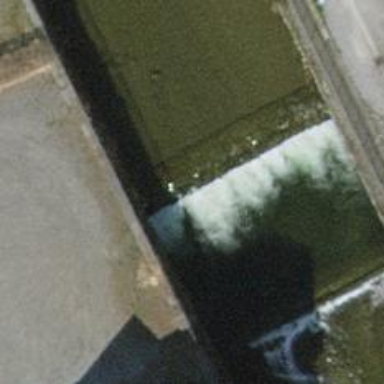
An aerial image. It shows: Weir along the waterway.